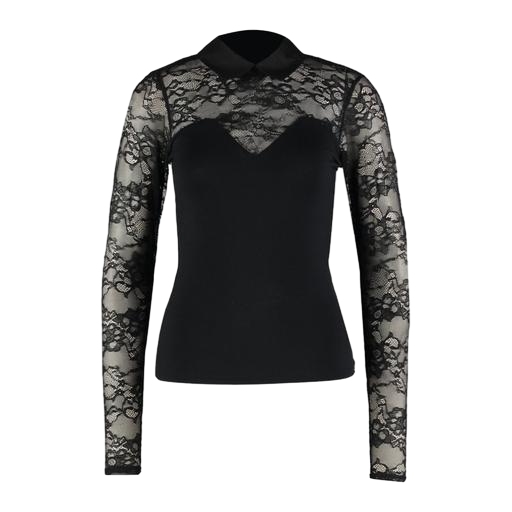
black long-sleeved lace top, black long sleeve eyelash lace top, black stretch lace mock-turtleneck top, white background